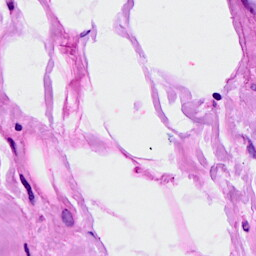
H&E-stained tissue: Breast